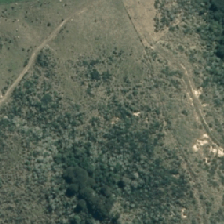
Land cover: grose_broom